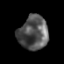
Tissue: prostate
Cell type: T cells
Senescence score: 0.2141
Nuclear area (px): 979
Mean DAPI intensity: 85.476